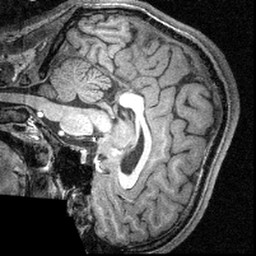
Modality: T1w
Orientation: sagittal
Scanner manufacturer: siemens
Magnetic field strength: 3 T
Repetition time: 1.57 s
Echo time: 0.00304 s